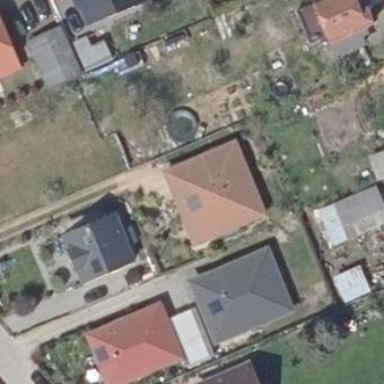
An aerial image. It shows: Detached building.